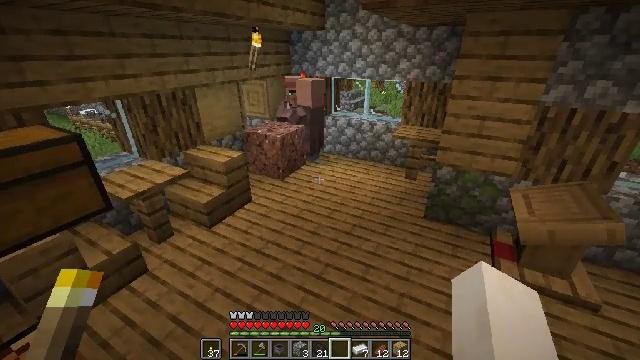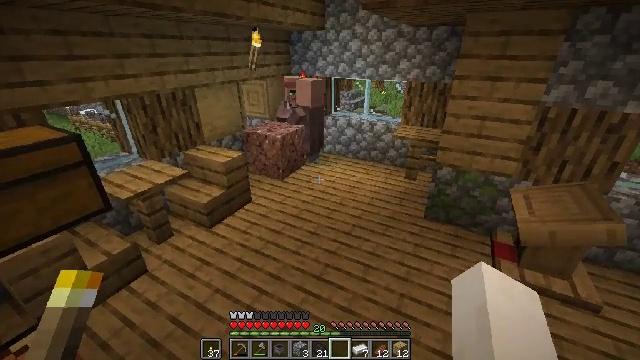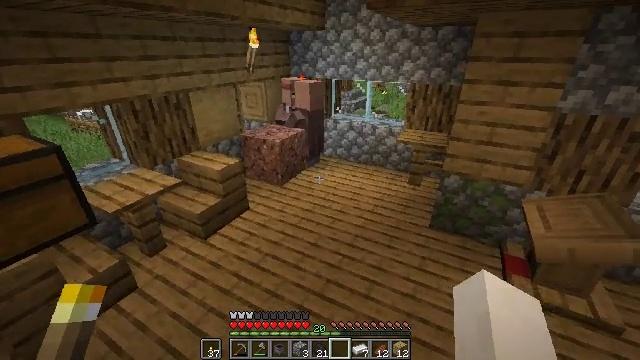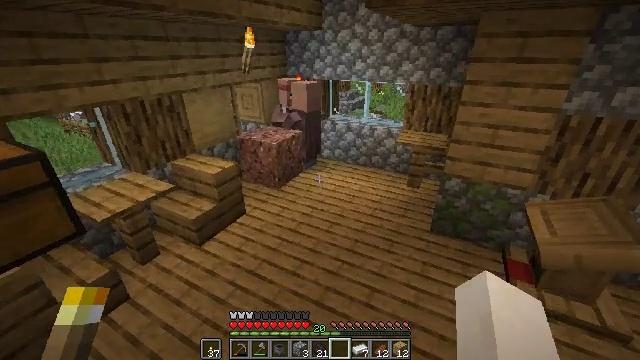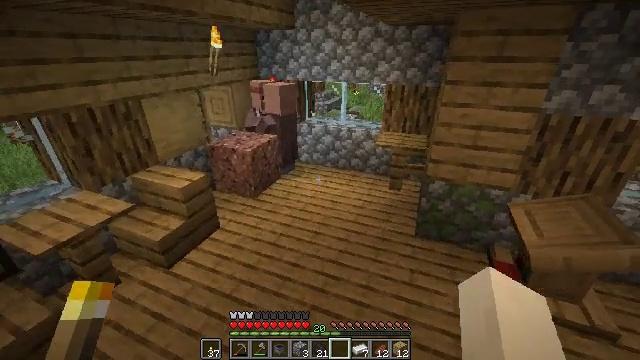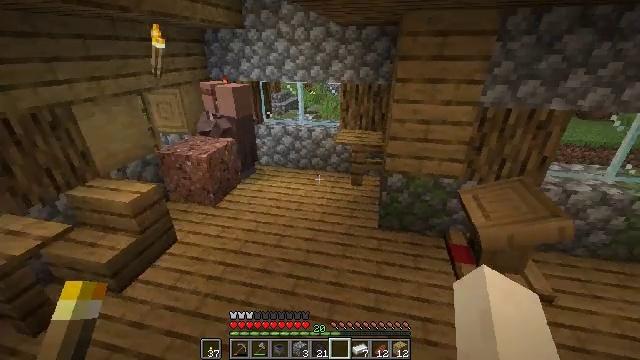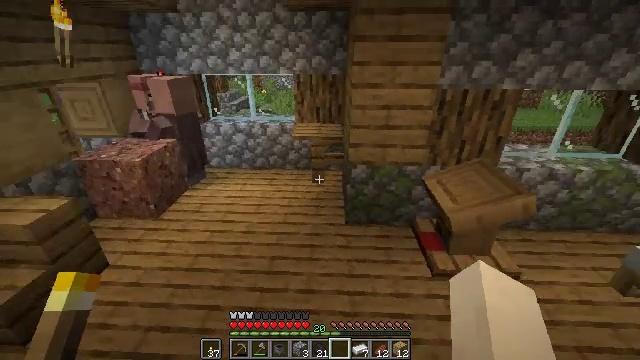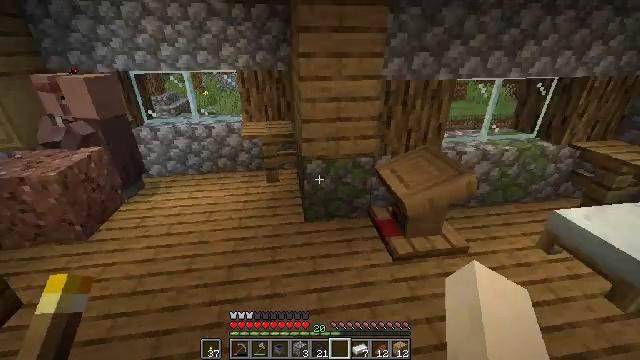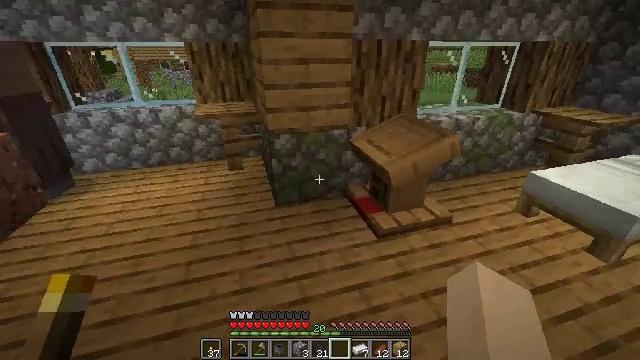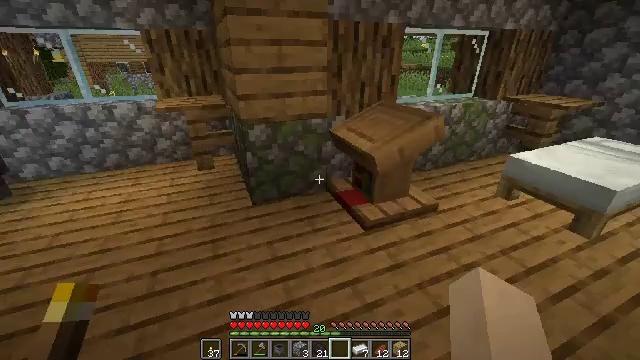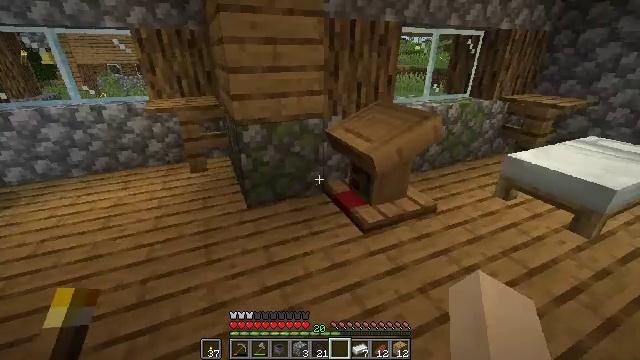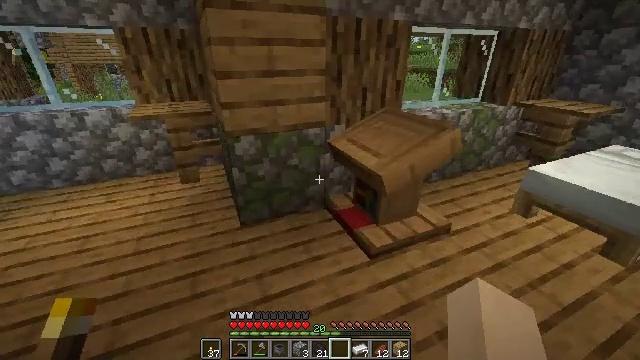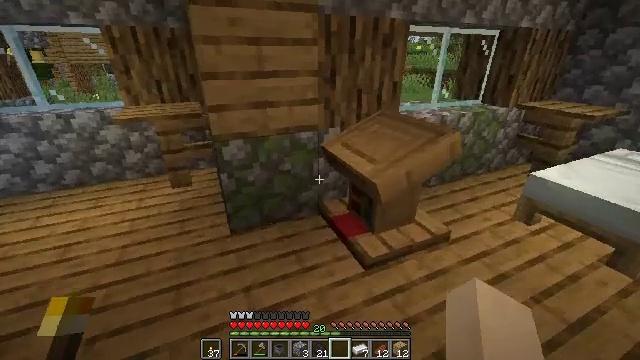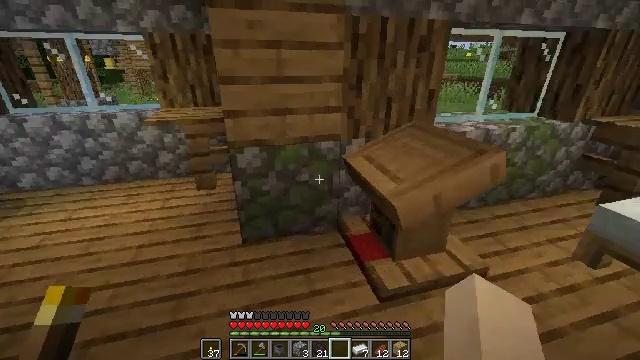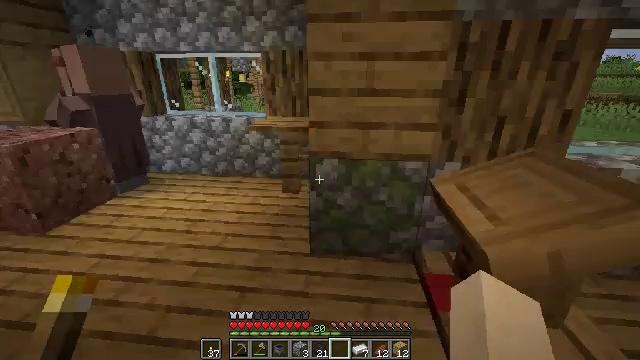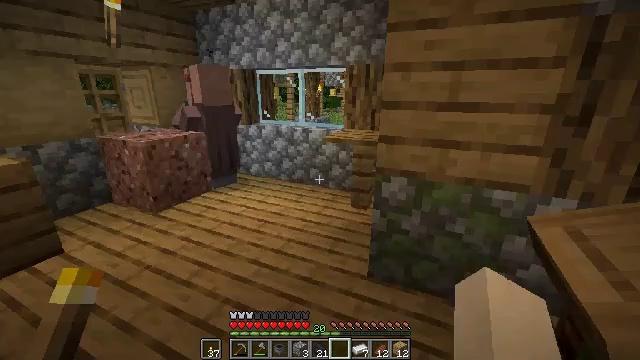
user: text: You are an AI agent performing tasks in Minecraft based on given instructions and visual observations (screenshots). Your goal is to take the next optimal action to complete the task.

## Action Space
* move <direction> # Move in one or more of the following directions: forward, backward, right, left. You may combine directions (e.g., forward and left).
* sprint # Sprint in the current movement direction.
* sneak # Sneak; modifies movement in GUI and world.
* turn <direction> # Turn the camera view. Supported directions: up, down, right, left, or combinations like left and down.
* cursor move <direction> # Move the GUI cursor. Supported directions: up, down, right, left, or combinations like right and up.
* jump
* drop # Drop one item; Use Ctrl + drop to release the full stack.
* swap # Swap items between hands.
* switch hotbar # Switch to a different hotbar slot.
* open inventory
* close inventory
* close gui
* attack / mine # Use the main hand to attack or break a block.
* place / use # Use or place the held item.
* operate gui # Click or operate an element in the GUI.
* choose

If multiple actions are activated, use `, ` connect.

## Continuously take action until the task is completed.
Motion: motion action
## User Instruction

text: Left-click to mine the lectern.
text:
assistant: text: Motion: move forward
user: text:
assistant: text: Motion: move forward
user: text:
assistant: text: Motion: move forward
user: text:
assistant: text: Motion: move forward, turn right
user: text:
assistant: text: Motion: move forward, turn right
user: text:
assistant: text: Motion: move forward, turn right
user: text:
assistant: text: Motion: move forward, turn right
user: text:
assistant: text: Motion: move forward, turn right
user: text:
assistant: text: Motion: move forward, turn right
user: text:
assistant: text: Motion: move forward, turn right
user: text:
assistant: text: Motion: move forward and move right
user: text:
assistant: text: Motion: move forward and move right
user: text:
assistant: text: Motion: move forward and move right, turn left and up
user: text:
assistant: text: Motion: move forward and move right, turn left and up
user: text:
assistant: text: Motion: move forward and move right, turn left and up
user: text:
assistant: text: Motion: move right, turn left and up
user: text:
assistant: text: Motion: no_op
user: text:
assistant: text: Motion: no_op
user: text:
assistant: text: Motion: no_op
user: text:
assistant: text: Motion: no_op
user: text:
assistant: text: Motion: no_op
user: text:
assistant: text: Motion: turn left
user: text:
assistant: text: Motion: no_op
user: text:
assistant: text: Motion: no_op
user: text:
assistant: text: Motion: move forward and move left
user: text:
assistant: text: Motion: move forward and move left
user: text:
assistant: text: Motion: move forward and move left
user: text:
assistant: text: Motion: move forward and move left
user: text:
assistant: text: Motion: move forward and move left
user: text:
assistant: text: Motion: move forward and move left